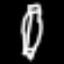
Label: pencil